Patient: sex M, age 47
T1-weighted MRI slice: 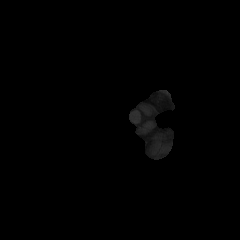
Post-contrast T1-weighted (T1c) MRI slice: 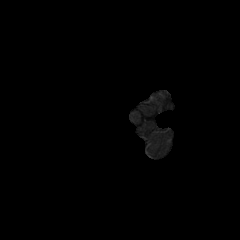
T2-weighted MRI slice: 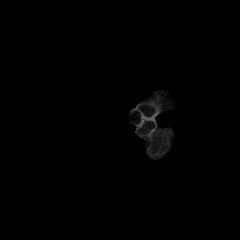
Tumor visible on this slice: no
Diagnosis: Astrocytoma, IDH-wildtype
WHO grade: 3